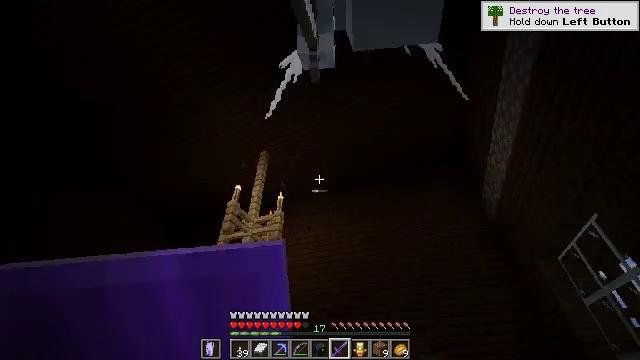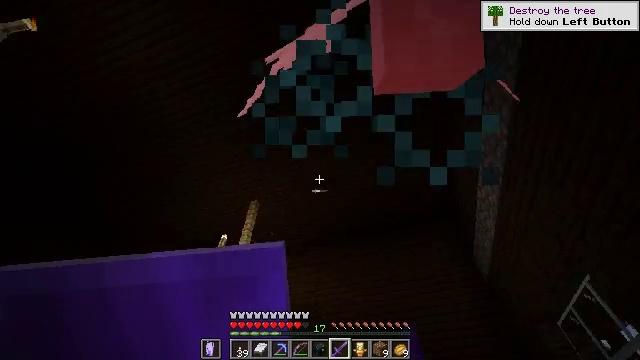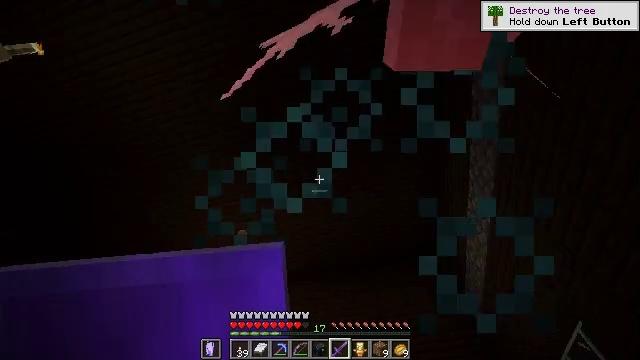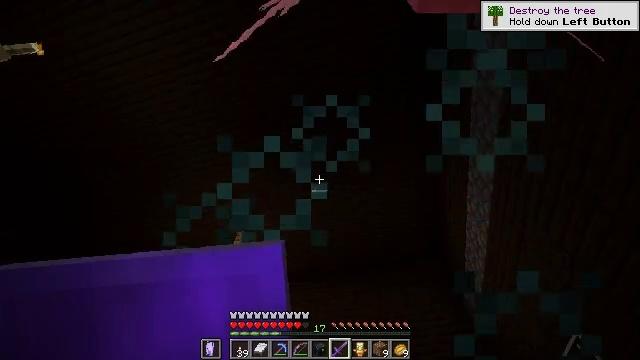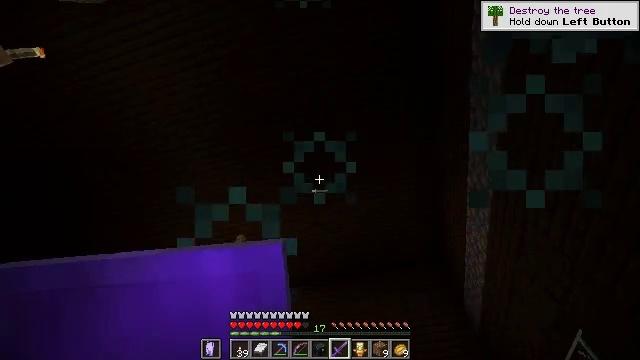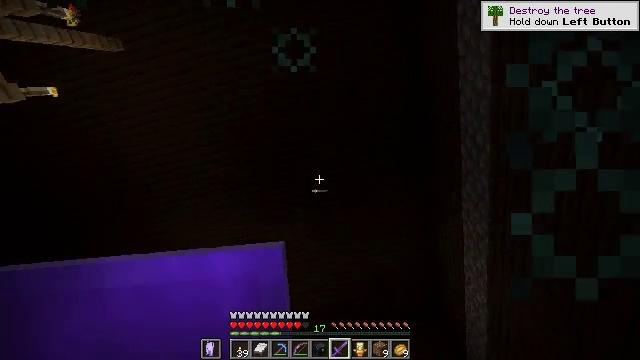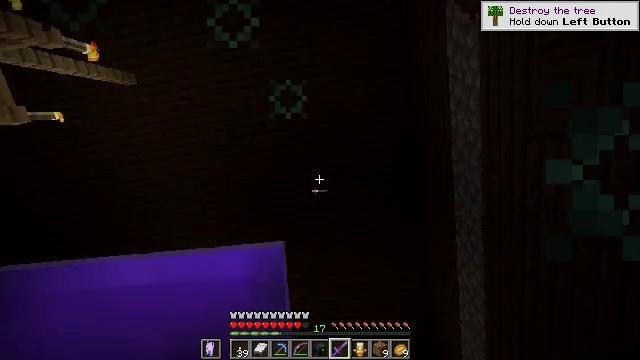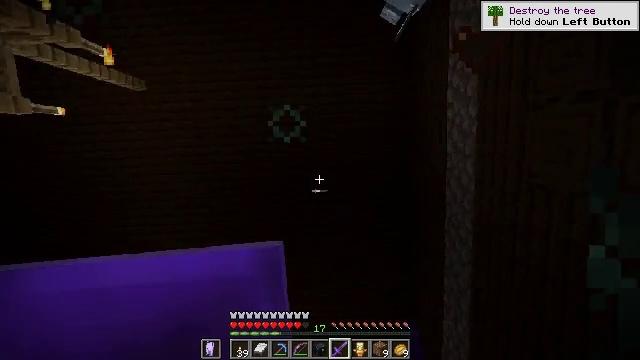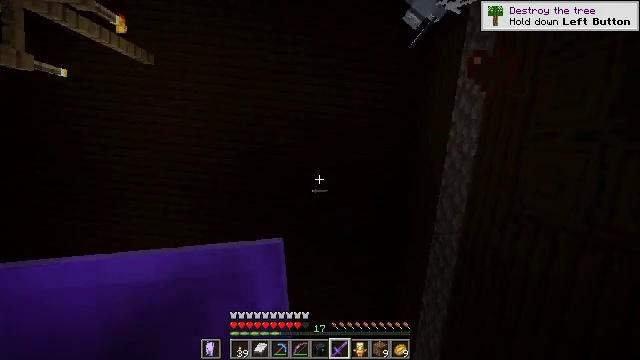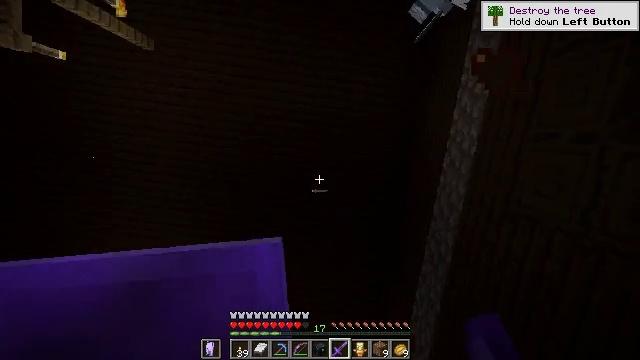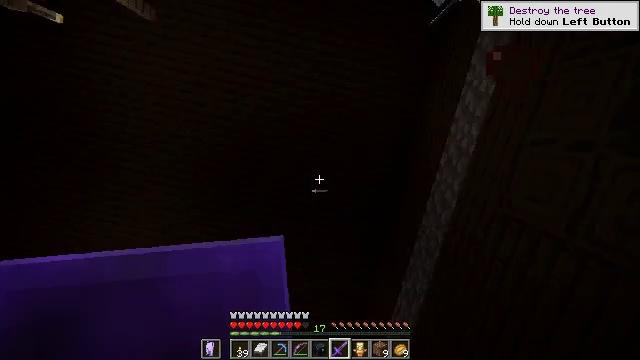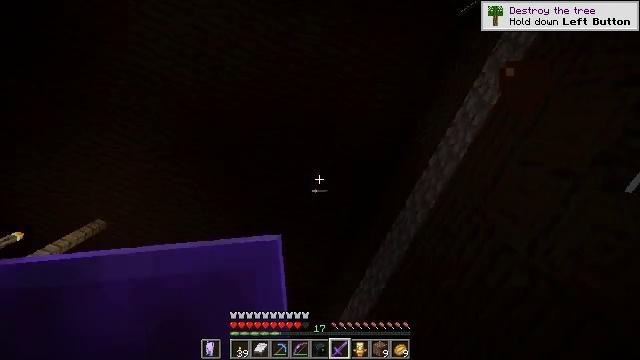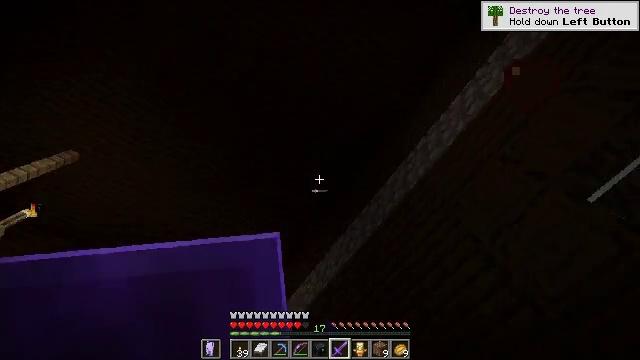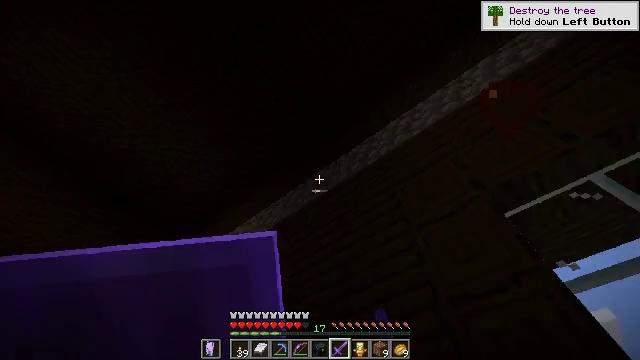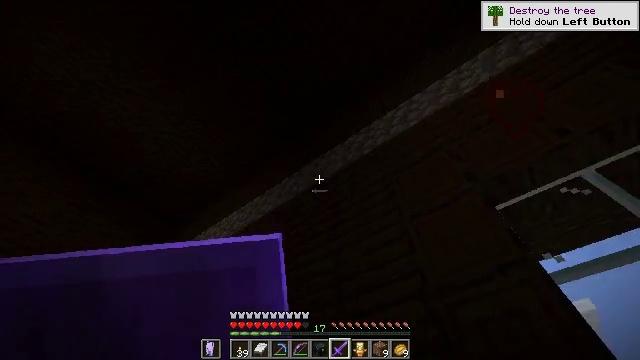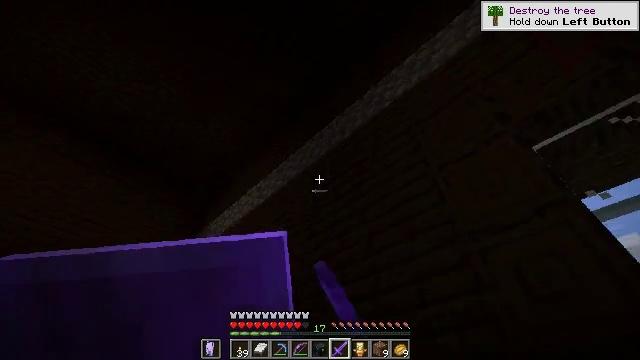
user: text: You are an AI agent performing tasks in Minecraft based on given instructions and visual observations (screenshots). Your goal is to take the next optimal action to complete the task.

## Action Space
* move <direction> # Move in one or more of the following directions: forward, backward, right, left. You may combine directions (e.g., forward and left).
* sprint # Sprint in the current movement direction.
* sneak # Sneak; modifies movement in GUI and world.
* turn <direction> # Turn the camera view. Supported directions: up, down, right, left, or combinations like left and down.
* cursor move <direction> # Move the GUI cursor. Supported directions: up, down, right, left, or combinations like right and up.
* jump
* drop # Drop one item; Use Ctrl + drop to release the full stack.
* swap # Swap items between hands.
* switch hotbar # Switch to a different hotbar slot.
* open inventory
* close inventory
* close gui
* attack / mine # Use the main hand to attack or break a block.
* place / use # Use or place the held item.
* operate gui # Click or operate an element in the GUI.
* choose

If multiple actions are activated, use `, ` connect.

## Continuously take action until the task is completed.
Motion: motion action
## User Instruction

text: Kill the vex.
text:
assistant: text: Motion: turn right and up
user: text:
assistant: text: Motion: turn right and up, attack / mine
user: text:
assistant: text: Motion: attack / mine
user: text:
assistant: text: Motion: attack / mine
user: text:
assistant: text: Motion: turn right and up
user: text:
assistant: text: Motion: turn right and up
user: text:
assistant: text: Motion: turn right and up
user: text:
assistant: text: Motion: turn right, attack / mine
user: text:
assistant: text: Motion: turn right and down, attack / mine
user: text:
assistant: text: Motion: turn right and down, attack / mine
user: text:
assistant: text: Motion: turn right and down
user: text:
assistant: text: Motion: turn right and down
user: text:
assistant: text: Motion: turn right and down
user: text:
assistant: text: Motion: turn right and down, attack / mine
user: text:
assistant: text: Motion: turn left and down, attack / mine
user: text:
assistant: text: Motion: turn left and down
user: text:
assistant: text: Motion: turn left and down
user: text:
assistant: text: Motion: turn left and down
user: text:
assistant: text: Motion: turn left and down
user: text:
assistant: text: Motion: turn left and down
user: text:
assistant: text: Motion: turn up
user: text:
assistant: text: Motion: no_op
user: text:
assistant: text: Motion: no_op
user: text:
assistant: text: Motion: turn down
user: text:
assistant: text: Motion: no_op
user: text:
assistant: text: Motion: turn down
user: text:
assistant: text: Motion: turn left and down
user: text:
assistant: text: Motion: turn left and down
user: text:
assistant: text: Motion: turn left and down
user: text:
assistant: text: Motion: turn left and down